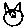
Label: cat